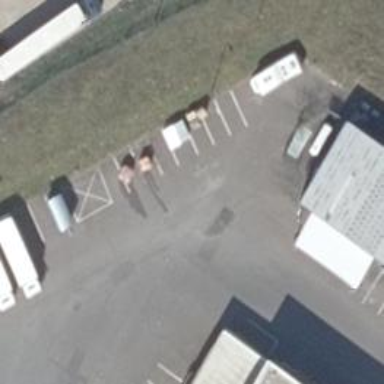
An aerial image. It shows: Recycling facility.